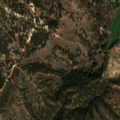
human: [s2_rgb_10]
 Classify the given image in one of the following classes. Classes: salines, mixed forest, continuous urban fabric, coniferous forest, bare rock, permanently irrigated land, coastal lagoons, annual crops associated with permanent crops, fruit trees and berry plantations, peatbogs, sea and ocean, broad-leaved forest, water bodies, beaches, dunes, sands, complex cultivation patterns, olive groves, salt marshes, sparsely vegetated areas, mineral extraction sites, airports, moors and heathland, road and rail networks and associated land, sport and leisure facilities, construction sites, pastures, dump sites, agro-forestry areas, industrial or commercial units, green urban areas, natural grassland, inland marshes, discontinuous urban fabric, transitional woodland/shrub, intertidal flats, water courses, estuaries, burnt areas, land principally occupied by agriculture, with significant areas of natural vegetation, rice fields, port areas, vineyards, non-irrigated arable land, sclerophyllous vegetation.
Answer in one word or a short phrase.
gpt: agro-forestry areas, broad-leaved forest, mixed forest, transitional woodland/shrub